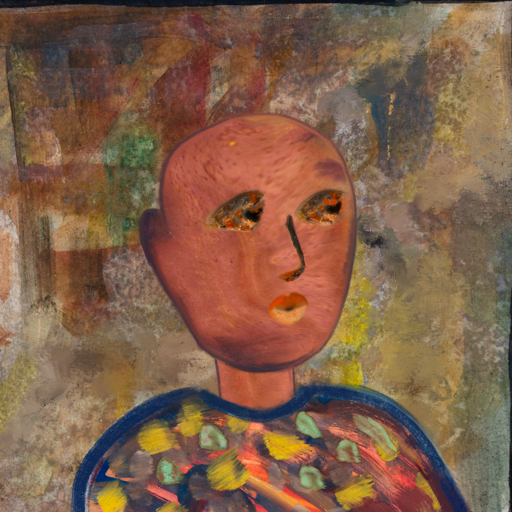
Background: Mosgoul, Head And Neck Side: Mother_And_Son_Mother, Face Side: Gypsy_Queen, Bust: Mother_And_Son_Mother, Hair Side: Blank, Head Accessory: Blank, Second Necklace: Blank, Necklace: Blank, Baby: Blank